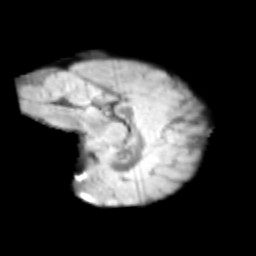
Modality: T2w
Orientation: sagittal
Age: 11
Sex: male
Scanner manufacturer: siemens
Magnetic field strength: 3 T
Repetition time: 3.8 s
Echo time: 0.07 s